Question: I have six divs ('group') all contained within a parent div ('groupwhite'), and everything is behaving normally with one exception: there is a small horizontal space between each of my group divs. I can't figure out what is causing it. Here's my HTML:
'''
<div class="groups">
<div class="groupwhite">
<div class="group">
<p class="grouptitle"><a href="#">Name of group goes here</a></p>
<p class="grouptext">Brief description of group goes here.</p>
</div>
<div class="group">
<p class="grouptitle"><a href="#">Name of group goes here</a></p>
<p class="grouptext">Brief description of group goes here</p>
</div>
<div class="group">
<p class="grouptitle"><a href="#">Name of group goes here</a></p>
<p class="grouptext">Brief description of group goes here.</p>
</div>
<div class="group">
<p class="grouptitle"><a href="#">Name of group goes here</a></p>
<p class="grouptext">Brief description of group goes here.</p>
</div>
<div class="group">
<p class="grouptitle"><a href="#">Name of group goes here</a></p>
<p class="grouptext">Brief description of group goes here.</p>
</div>
<div class="group">
<p class="grouptitle"><a href="#">Name of group goes here</a></p>
<p class="grouptext">Brief description of group goes here.</p>
</div>
</div>
</div>
'''
And my CSS:
'''
.groupwhite {
font-family: Helvetica;
font-size: 110%;
background-color: white;
position: relative;
height: auto;
width: 88%;
margin: 65px auto 65px auto;
text-align: center;
padding: 26px 26px 24px 26px;
-moz-border-radius: 10px;
-webkit-border-radius: 10px;
border-radius: 10px;
-khtml-border-radius: 10px;
behavior: url(lib/PIE.htc); }
@media (max-width: 490px) {
.groupwhite {
padding: 26px 18px 24px 18px; } }
p {
padding: 0px;
margin: 0px; }
a {
text-decoration: inherit;
font-weight: inherit;
color: inherit;
font-size: inherit;
padding: 0px;
margin: 0px;
word-wrap: break-word; }
div {
margin: 0px;
padding: 0px; }
.group {
display: inline-block;
width: 300px;
height: 300px;
min-height: 300px;
min-width: 300px;
padding: 0px;
margin: 0px;
background-color: cyan;
vertical-align: top; }
.grouptitle {
font-size: 135%;
color: black;
text-decoration: none;
font-weight: bold;
padding: 0px;
margin: 0px; }
.grouptext {
padding: 0px;
margin: 0px;
word-wrap: break-word; }
'''
And here's a picture of my quandary:
Thanks for reading!
EDIT: Hey thanks for the responses everybody. It is indeed a result of HTML interpreting the whitespace between my 'group' div elements. I fixed it like this:
'''
<div class="group">
<p class="grouptitle"><a href="#">Name of group goes here<a></p>
<p class="grouptext">Brief description of group goes here. Lorem ipsum dolor sit amet, consectetuer adipiscing elit, sed diam nonummy nibh euismod tincidunt ut laoreet dolore magna aliquam erat volutpat. Ut wisi enim ad minim veniam, quis nostrud exerci tation ullamcorper suscipit lobortis nisl ut aliquip ex ea commodo consequat.</p>
</div><div class="group">
<p class="grouptitle"><a href="#">Name of group goes here<a></p>
<p class="grouptext">Brief description of group goes here. Lorem ipsum dolor sit amet, consectetuer adipiscing elit, sed diam nonummy nibh euismod tincidunt ut laoreet dolore magna aliquam erat volutpat. Ut wisi enim ad minim veniam, quis nostrud exerci tation ullamcorper suscipit lobortis nisl ut aliquip ex ea commodo consequat.</p>
</div>
'''
Sorry for posting a question so similar to one previously answered!
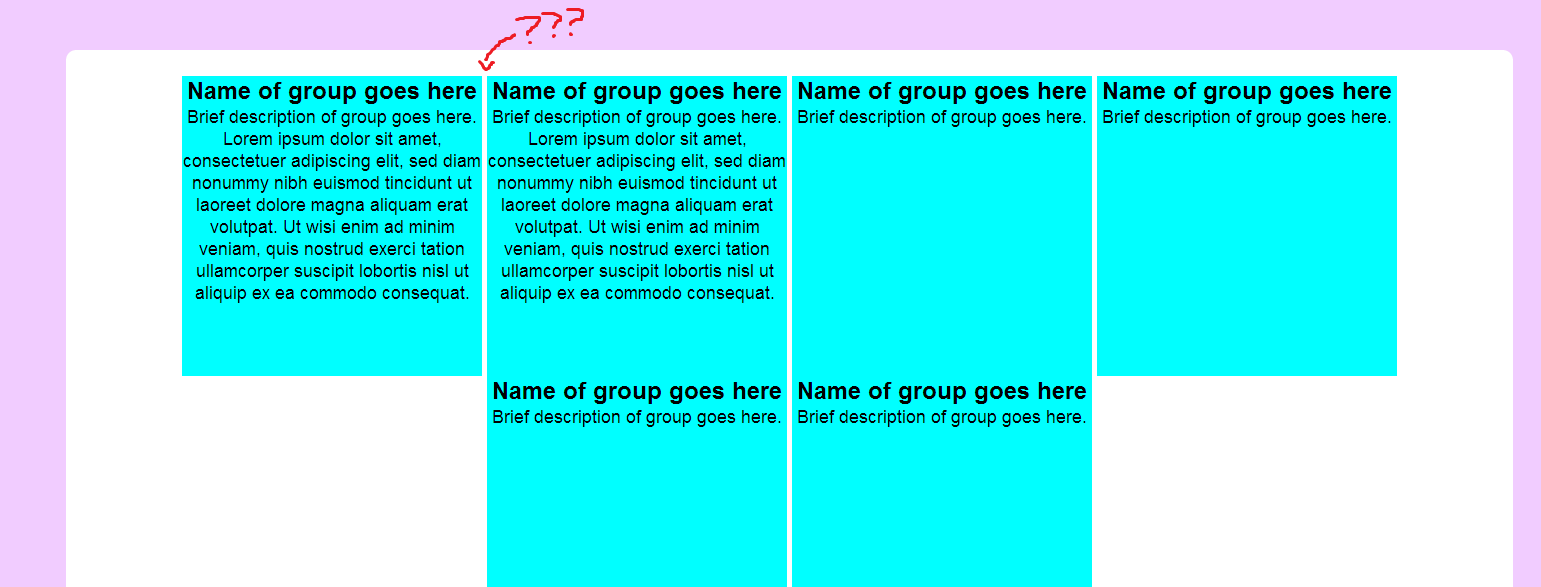
Answer: The line breaks between the divs are causing the spacing. HTML interprets all whitespace (newlines, tabs, real spaces) and runs of whitespace as if it were a single normal space.
To fix, just make sure that the div's end tag is flush with the next div's open tag. Like so:
'''
</div><div class="group"> <!-- no line break, no whitespace, nothing at all -->
'''